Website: home-depot
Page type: customer-info-address
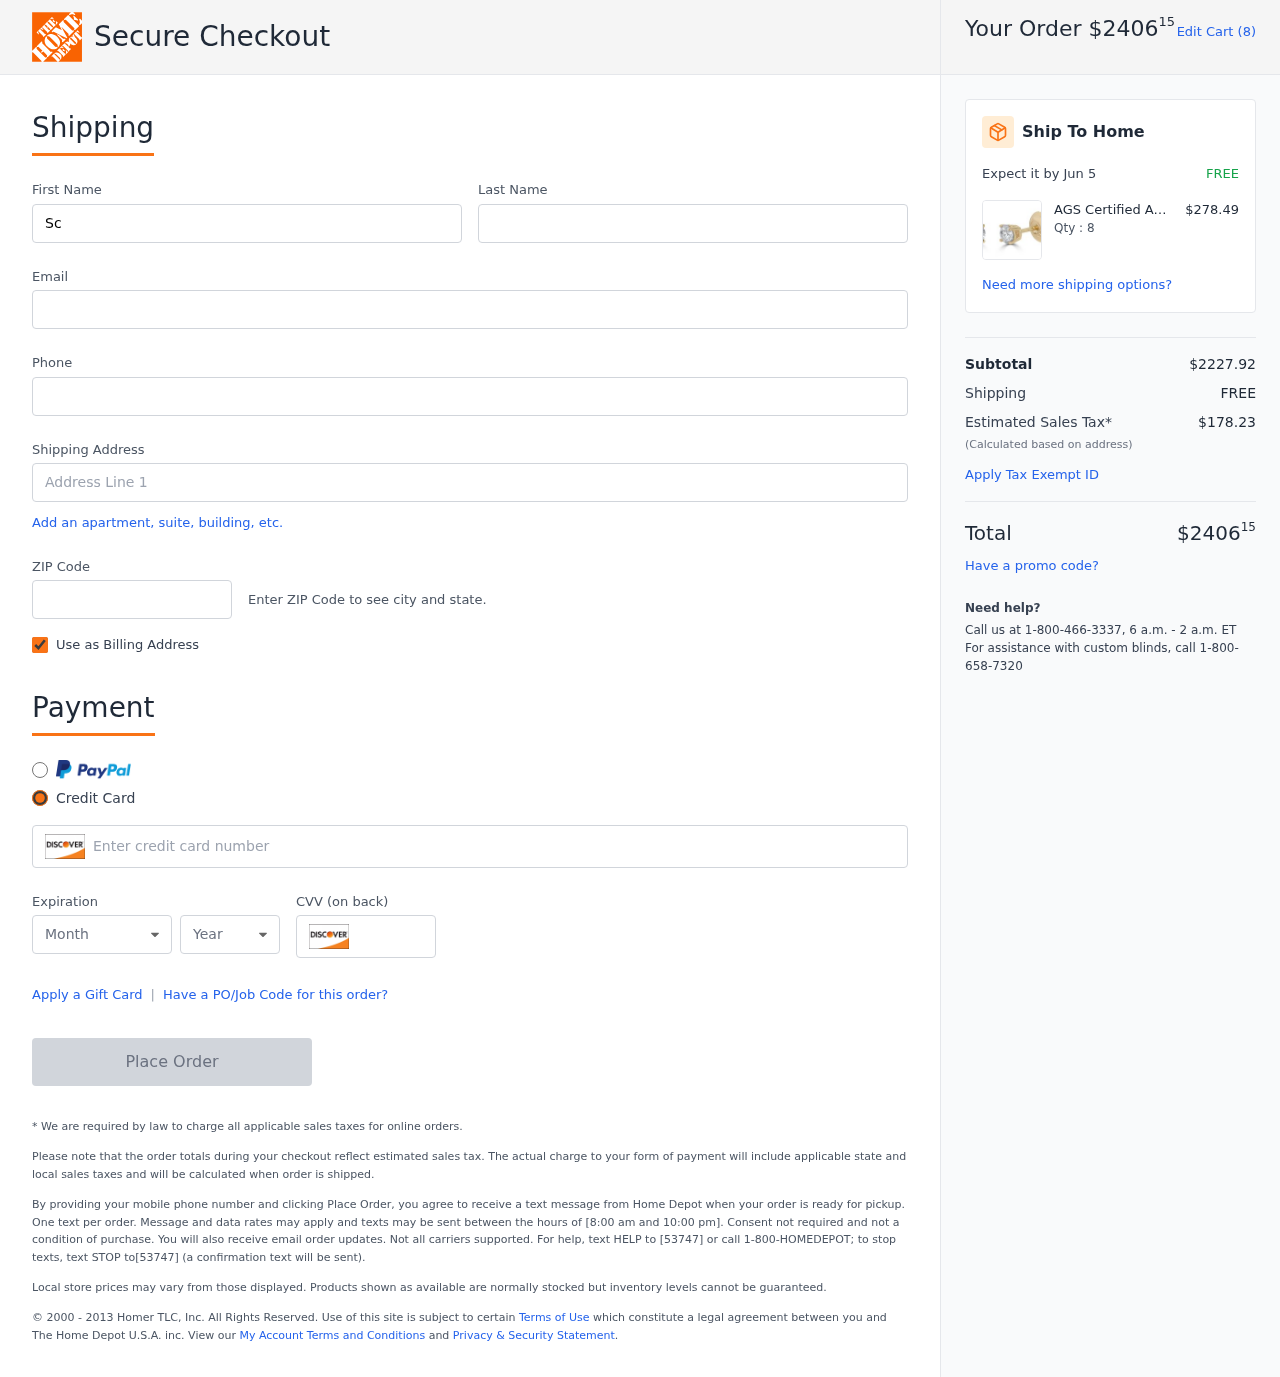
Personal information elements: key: PII_CARD_CVV
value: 211
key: PII_CARD_EXPIRY_MONTH
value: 12
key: PII_CARD_EXPIRY_YEAR
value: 28
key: PII_CARD_NUMBER
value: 6011 7117 5763 9535
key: PII_EMAIL
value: sgreen@gmail.com
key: PII_FIRSTNAME
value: Scott
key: PII_LASTNAME
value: Green
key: PII_PHONE
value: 9155485003
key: PII_POSTCODE
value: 51715
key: PII_STREET
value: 0325 Rodriguez Green Apt. 575
Product elements: key: PRODUCT1_BRAND
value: AGS Certified
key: PRODUCT1_NAME
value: AGS Certified 14k Yellow Gold Round-Cut Diamond Stud Earrings (3/4cttw, K-L Color, I1-I2 Clarity)
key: PRODUCT1_NAME
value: AGS Certified 14k Ye...
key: PRODUCT1_PRICE
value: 278.49
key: PRODUCT1_QUANTITY
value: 8
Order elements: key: ORDER_TOTAL
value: $240615
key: ORDER_NUM_ITEMS
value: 8
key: ORDER_DELIVERY_DATE
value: Jun 5
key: ORDER_SUBTOTAL
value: $2227.92
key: ORDER_SHIPPING_COST
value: FREE
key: ORDER_TAX
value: $178.23